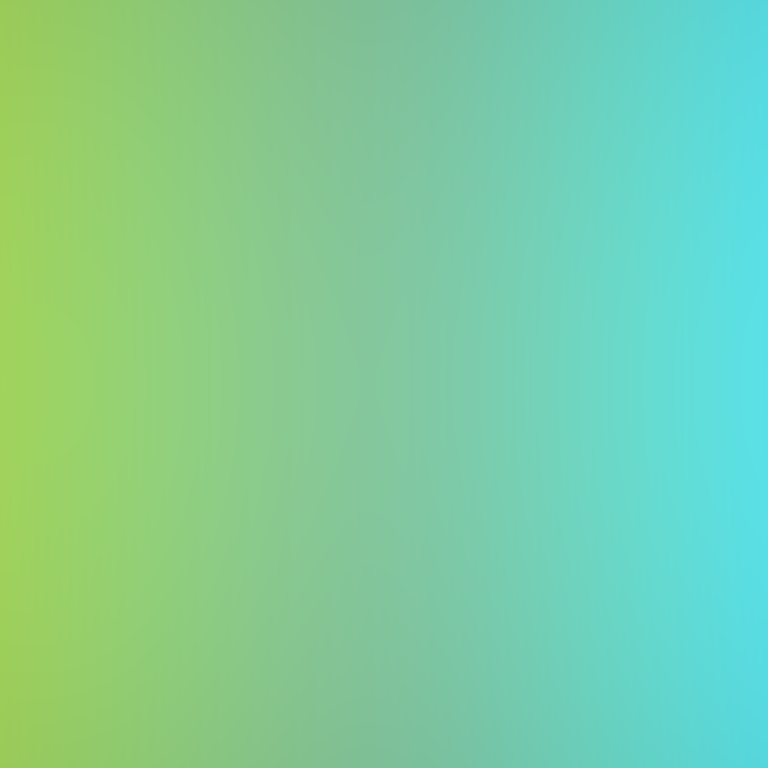
Abstract light effect, smooth gradient from soft green to gentle cyan, calm atmosphere, diffuse light, no room, no furniture, no objects.